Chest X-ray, AP view. Patient: 22 years old, sex M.
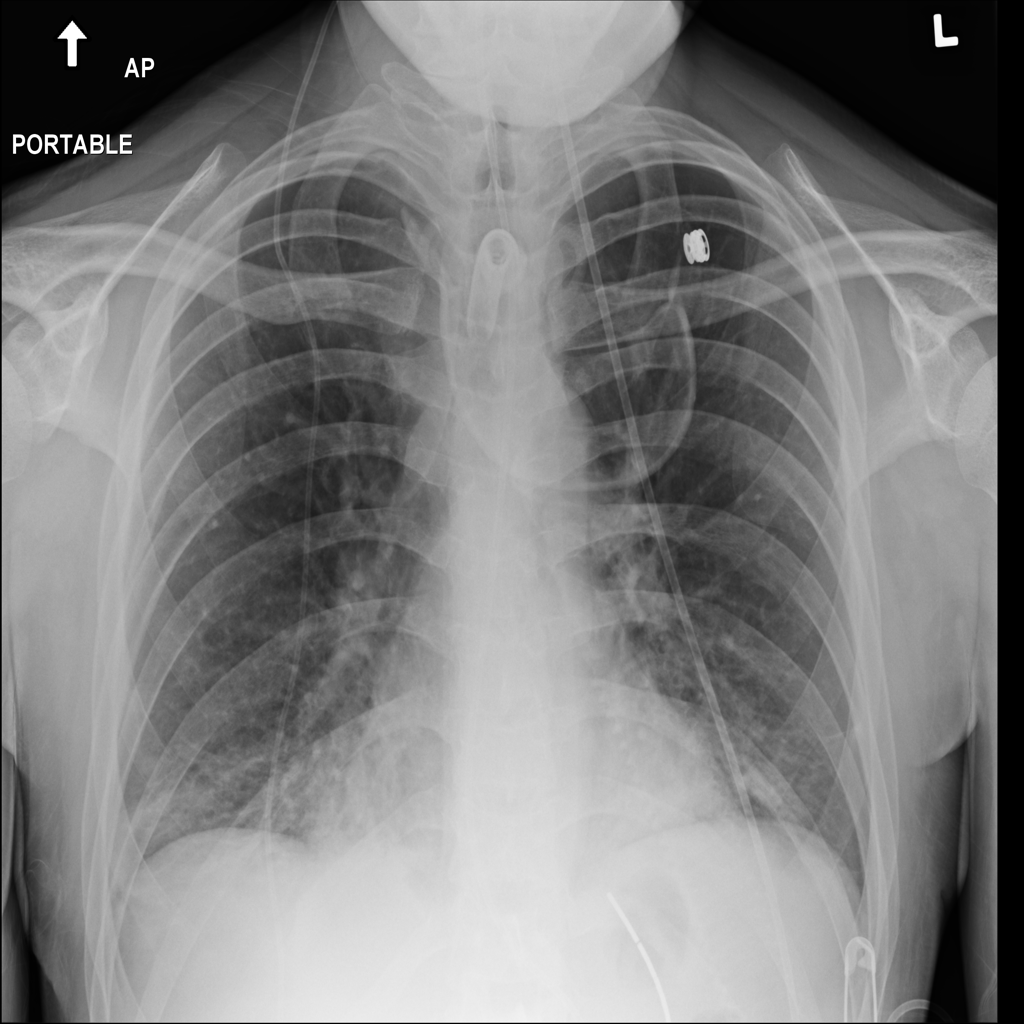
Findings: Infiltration